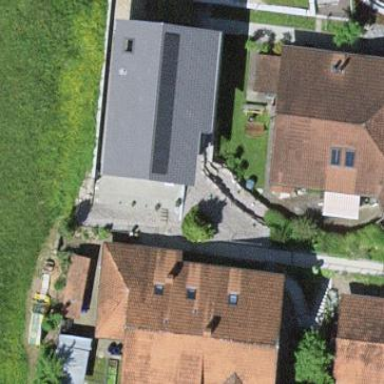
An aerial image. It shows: Residential building.